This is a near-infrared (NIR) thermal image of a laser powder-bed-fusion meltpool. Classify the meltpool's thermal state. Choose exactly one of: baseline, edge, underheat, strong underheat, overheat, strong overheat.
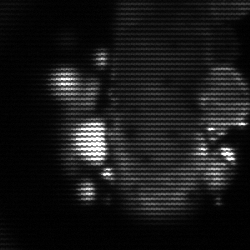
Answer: strong underheat